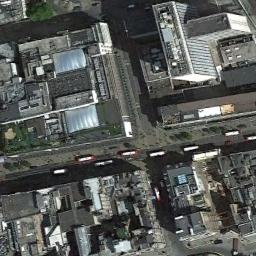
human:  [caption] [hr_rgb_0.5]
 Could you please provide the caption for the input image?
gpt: The commercial area is near the road with many cars .

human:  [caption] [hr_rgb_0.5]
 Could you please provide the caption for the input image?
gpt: There are many dense tall buildings and several roads and many trees in a business district .

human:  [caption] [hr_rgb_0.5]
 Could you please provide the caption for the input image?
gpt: There is a line of big trucks on the road .

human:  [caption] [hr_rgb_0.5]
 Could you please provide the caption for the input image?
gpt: In is a crossroad on a commercial area .

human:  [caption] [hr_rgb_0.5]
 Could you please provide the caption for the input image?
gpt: A commercial area has lots of buildings of different heights and a crossroads is in the commercial area .